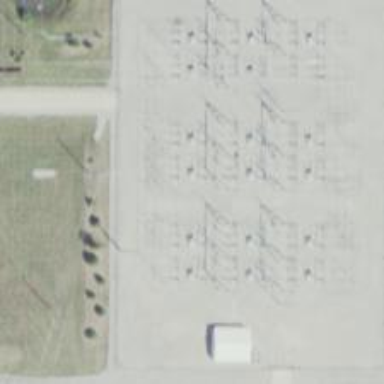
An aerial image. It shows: Switch for power supply.